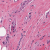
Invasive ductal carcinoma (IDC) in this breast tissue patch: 0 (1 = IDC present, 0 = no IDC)